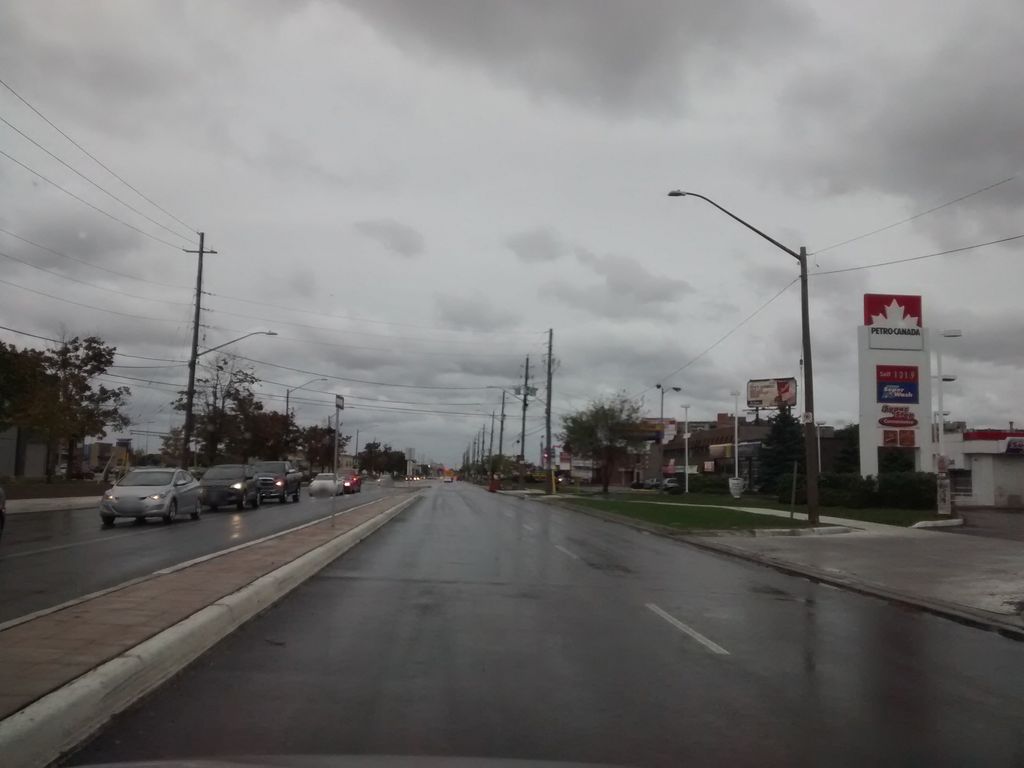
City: hamilton